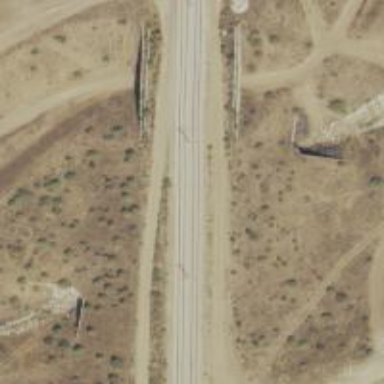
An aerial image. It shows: Photograph of bridge.